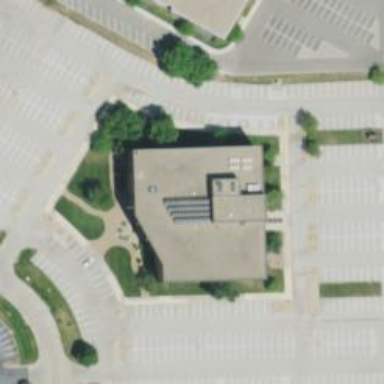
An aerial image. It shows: Office building.